Current action and preconditions to check: trajectory_clear

Your task: For each precondition in the list above, predict whether it will hold at this action.

Consider the current scene as observed from the mobile robot's camera, and analyze the predicted future states of all dynamic agents (e.g., people, animals, vehicles, or any moving entities) within the NEXT SECOND.

IMPORTANT: Only answer "very likely" if you are absolutely certain—based on strong, clear evidence—that a dynamic agent will violate the precondition in the predicted future state. Do NOT answer "very likely" for unlikely, ambiguous, or low-probability risks.

Ask yourself for each precondition: Is there a high probability, with clear and convincing evidence, that the predicted future states of any dynamic agent will interfere with the predicted future state of the currently executing action within the NEXT SECOND, causing that precondition to fail?

Assess the risk level based on these predictions. Use "likely" or "very likely" if motions create a clear risk of interference.

Use "neutral" or "improbable" if agents are nearby but their predicted paths are clearly diverging or non-conflicting.

Failure Risk Categories: "very improbable", "improbable", "neutral", "likely", "very likely"

Answer Format: Output ONLY the probability_of_failure value from these categories: "very improbable", "improbable", "neutral", "likely", "very likely"

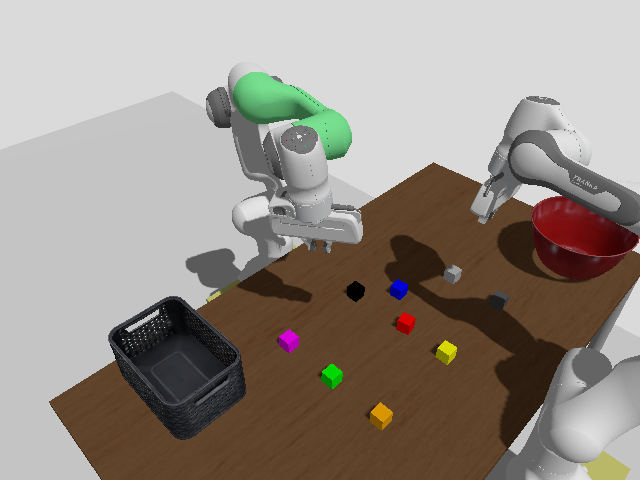

Answer: very improbable